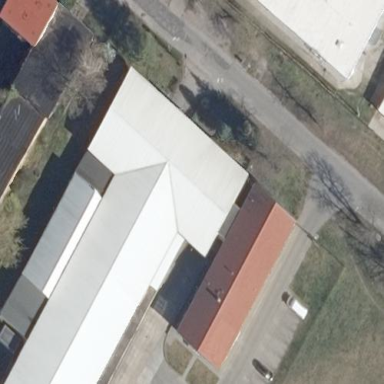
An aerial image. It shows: Industrial building.